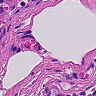
Metastatic tissue present: no